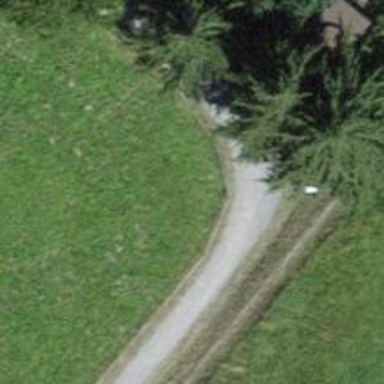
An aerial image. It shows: Compacted footway.